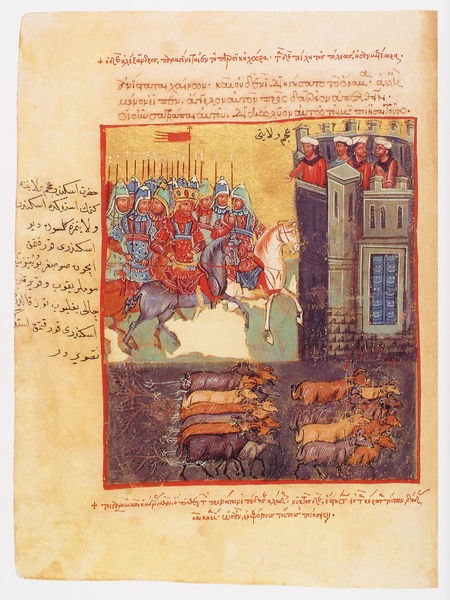
Titel: Der griechische Alexanderroman
Institution: Venedig, Hellenic Institute Codex Gr. 5
Schlagwörter: angriff, blau, grün, stadt, braun, zeichnung, rot, tiere, bild, kühe, gold, krone, pferde, reiter, turm, rappe, schrift, fahne, flagge, herde, soldaten, zinnen, rinder, burg, seite, ritter, armee, heer, schimmel, buchseite, pergament, arabisch, mittelalter, lanzen, stiere, turban, verteidigung, buchmalerei, alexanderroman